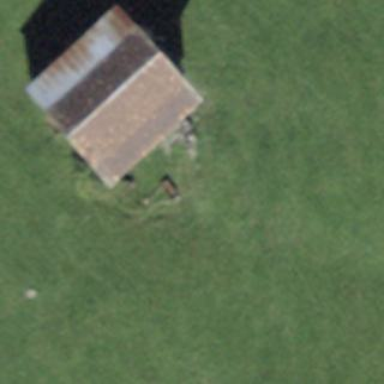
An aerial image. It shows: Barn.